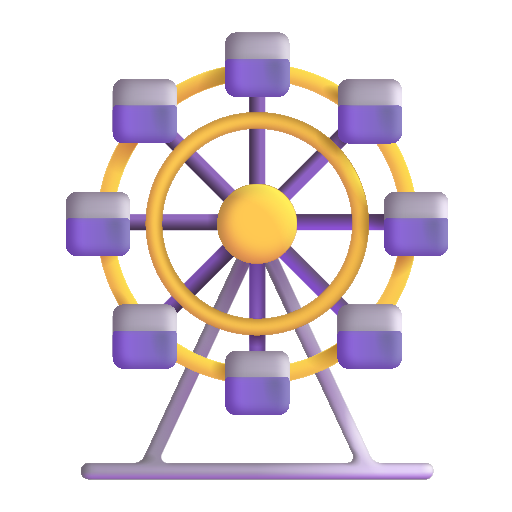
ferris wheel color